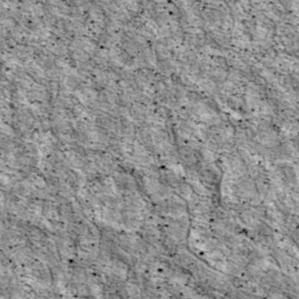
Label: non_frost